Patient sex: M
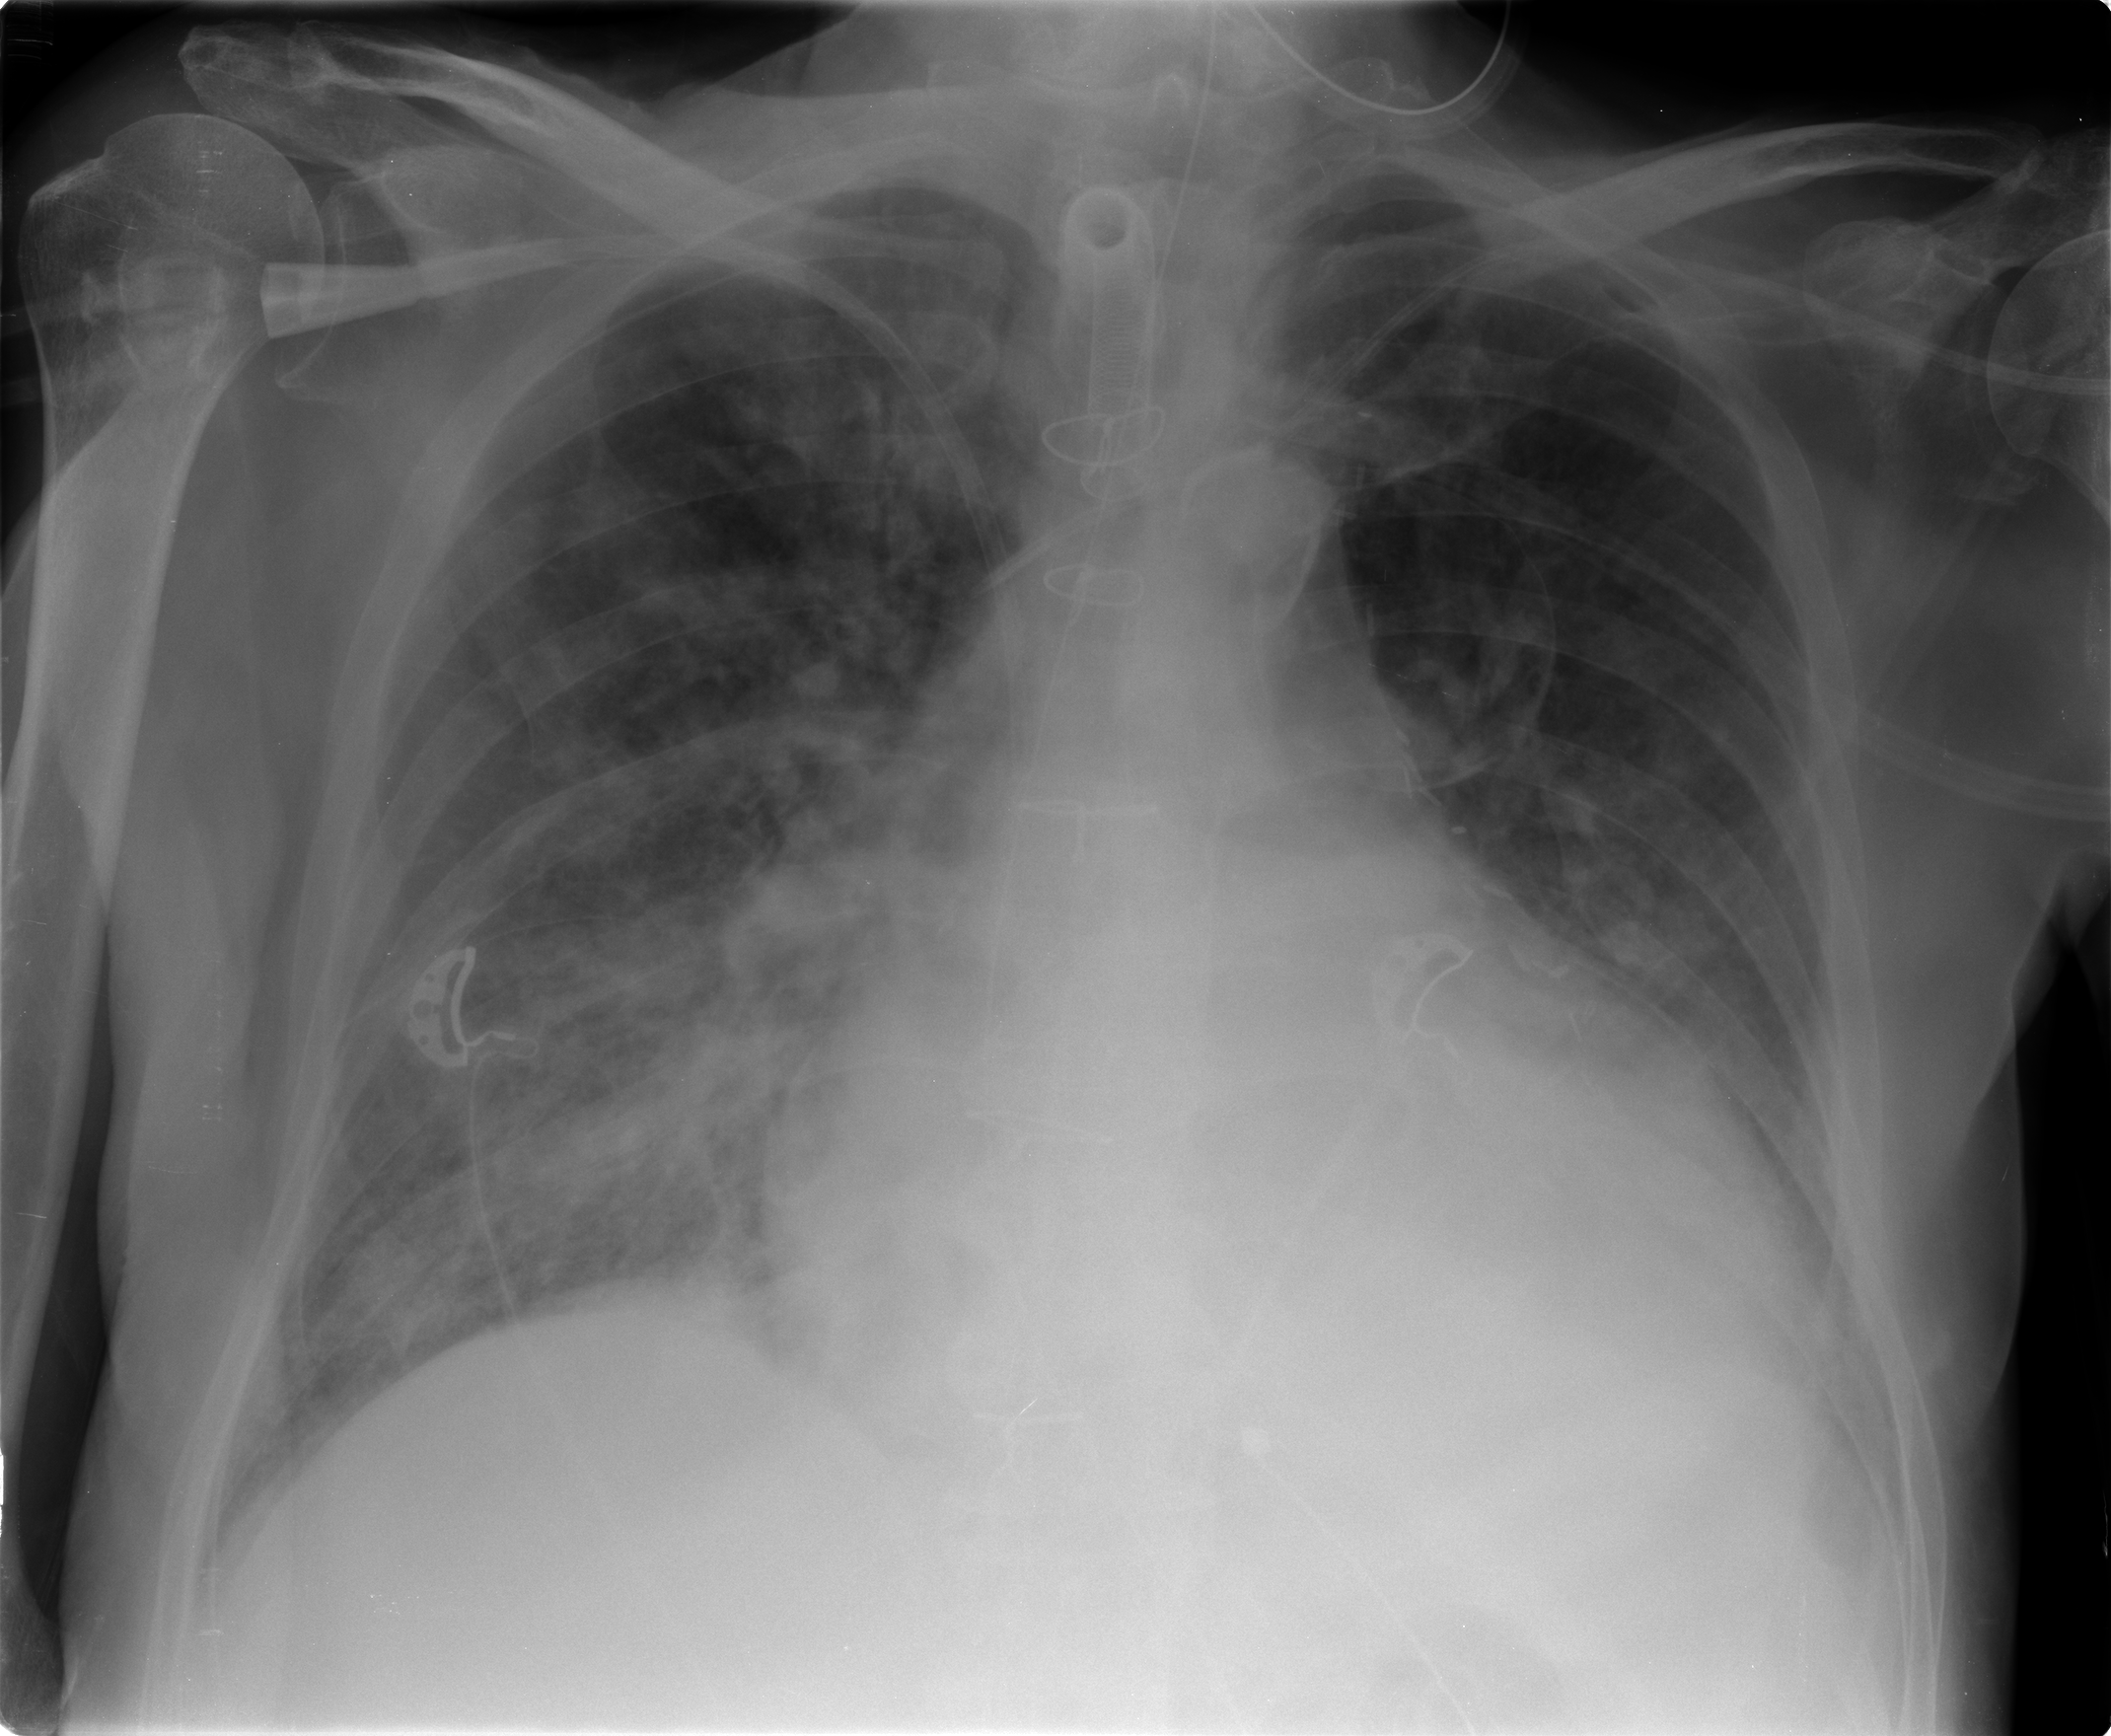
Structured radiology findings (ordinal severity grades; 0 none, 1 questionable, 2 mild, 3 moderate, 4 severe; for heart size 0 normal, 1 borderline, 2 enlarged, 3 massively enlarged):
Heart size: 2
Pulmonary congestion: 2
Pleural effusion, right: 2
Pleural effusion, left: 0
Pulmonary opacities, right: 3
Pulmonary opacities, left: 2
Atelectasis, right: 2
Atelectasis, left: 2